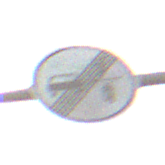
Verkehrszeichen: EndeVerbotUeberholenEinspurigeFahrzeuge
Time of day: SunriseSunset
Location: Outdoor (Nature)
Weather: PartlyCloudy
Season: NotSpecified
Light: Natural